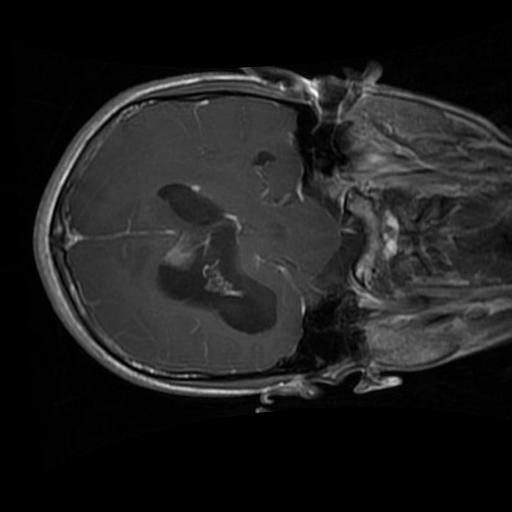
Label: brain_glioma